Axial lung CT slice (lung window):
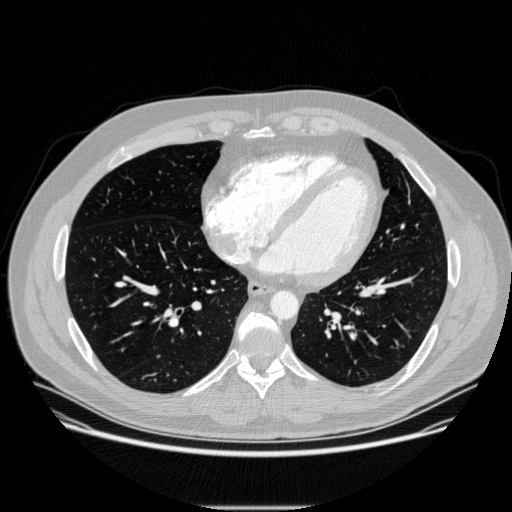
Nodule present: no